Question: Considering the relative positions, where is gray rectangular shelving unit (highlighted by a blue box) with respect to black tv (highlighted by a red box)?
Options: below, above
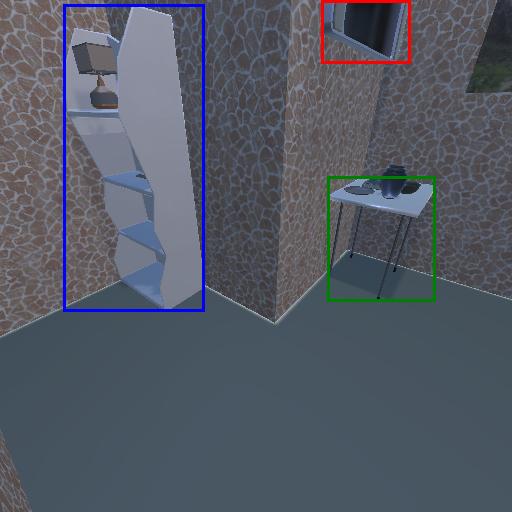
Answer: below